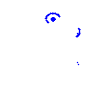
Particle: pion